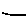
Label: line